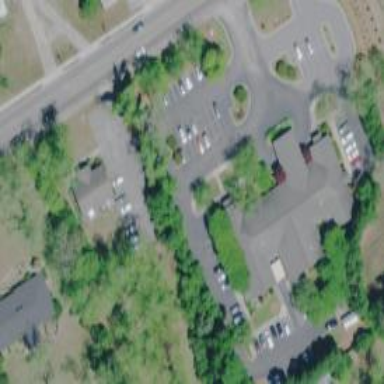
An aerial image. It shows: Healthcare clinic.